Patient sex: M
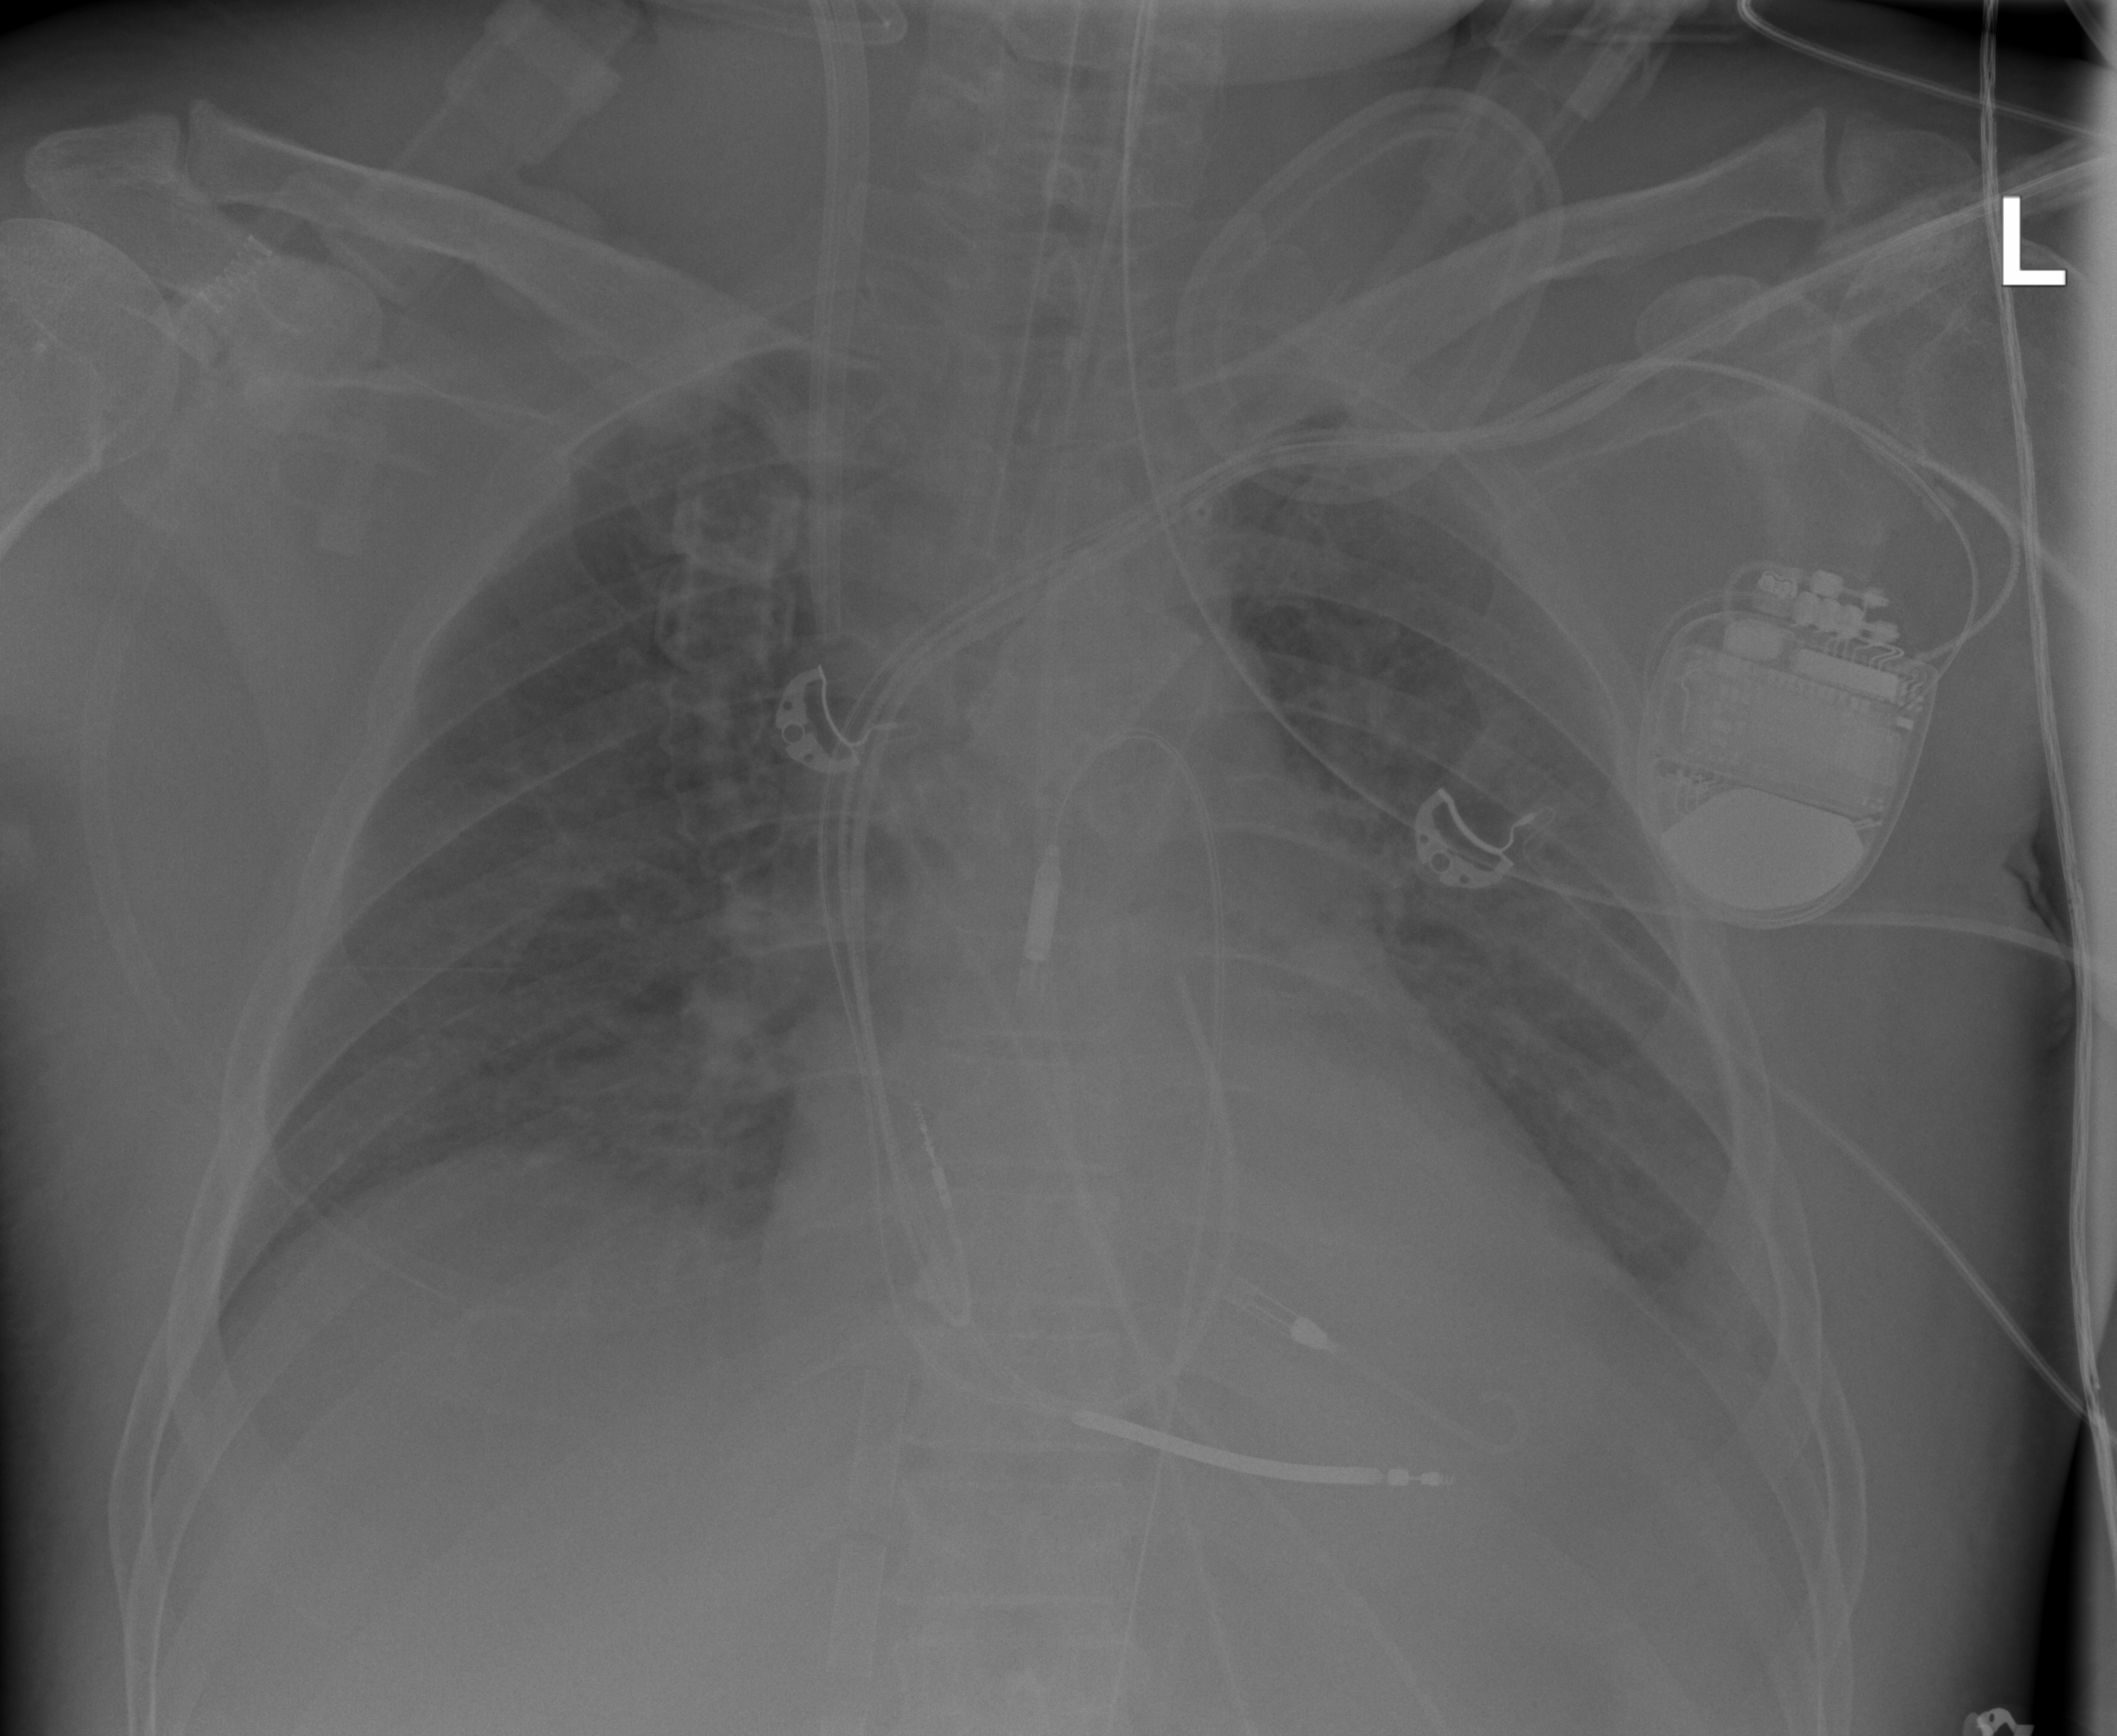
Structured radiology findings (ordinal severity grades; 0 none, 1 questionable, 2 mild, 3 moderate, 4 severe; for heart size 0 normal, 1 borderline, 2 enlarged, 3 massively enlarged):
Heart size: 0
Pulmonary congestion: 2
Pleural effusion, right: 0
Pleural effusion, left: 1
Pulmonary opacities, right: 0
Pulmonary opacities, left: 0
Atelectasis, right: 0
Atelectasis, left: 0